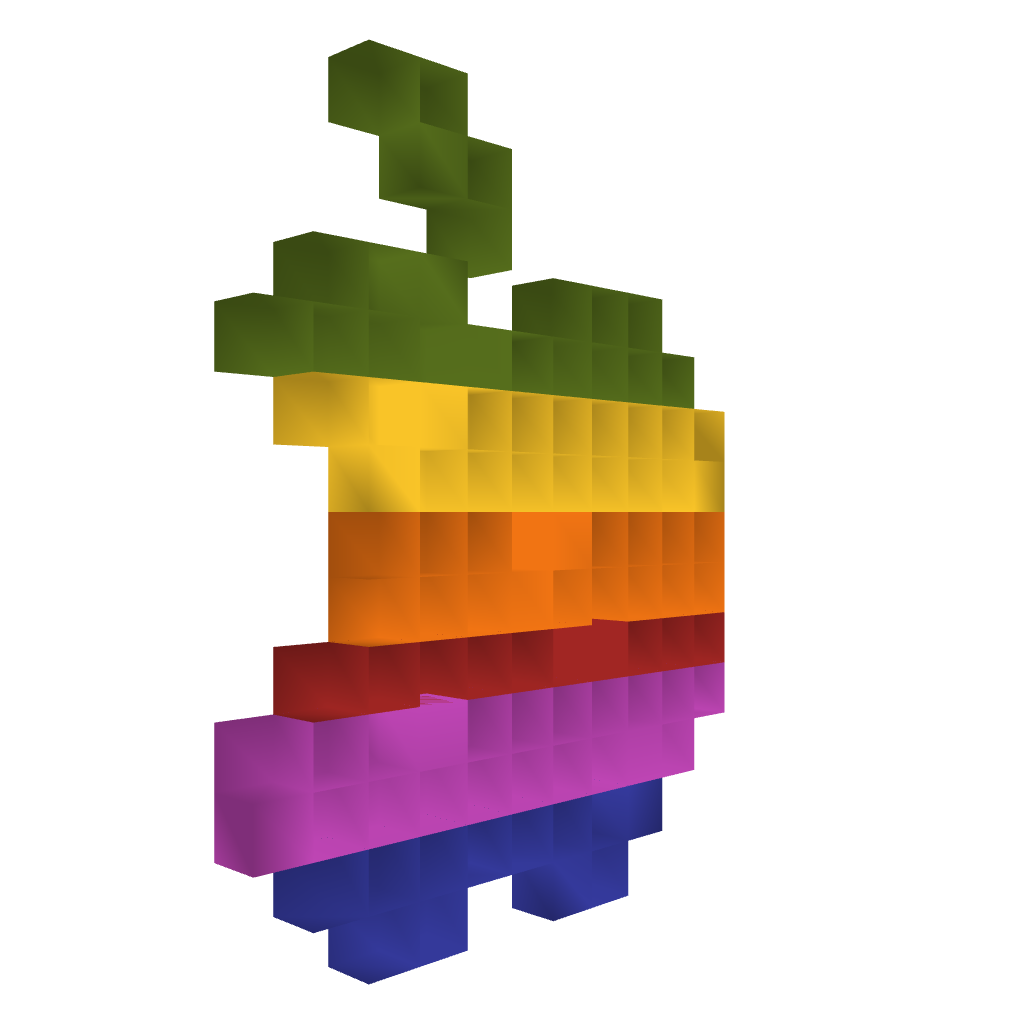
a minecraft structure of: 90's apple symbol